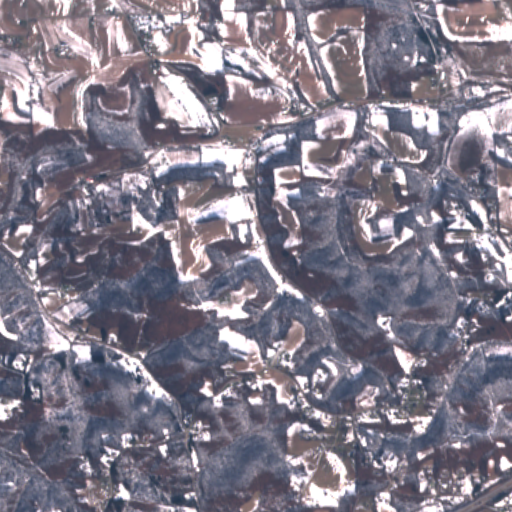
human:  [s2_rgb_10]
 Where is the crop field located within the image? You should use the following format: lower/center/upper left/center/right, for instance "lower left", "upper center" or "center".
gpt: The crop field is located in the upper of the image.
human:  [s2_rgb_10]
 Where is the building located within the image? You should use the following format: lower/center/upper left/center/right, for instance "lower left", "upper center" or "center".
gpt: The building is located in the lower right of the image.
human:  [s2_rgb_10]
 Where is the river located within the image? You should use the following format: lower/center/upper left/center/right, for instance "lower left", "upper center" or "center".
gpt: The river is located in the right of the image.
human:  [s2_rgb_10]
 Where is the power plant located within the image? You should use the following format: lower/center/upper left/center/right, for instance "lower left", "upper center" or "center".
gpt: There is no power plant in the image.